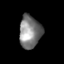
Tissue: skin
Cell type: Epithelial cells
Senescence score: 0.2853
Nuclear area (px): 697
Mean DAPI intensity: 127.241